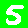
Digit: 5